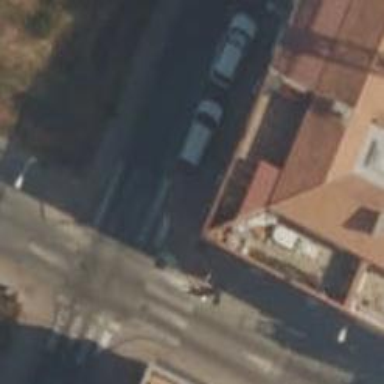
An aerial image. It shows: Uncontrolled zebra crossing on the road.